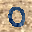
Label: 0